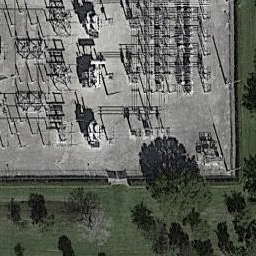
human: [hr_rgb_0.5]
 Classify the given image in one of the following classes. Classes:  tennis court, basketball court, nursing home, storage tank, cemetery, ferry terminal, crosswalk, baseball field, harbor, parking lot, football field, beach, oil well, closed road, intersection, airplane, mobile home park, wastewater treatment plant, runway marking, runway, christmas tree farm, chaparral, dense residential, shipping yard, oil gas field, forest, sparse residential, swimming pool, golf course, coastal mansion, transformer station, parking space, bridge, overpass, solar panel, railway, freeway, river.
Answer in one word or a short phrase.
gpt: transformer station